Field crop: tomato
Growth stage: 1
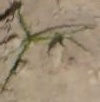
Species: cyperus